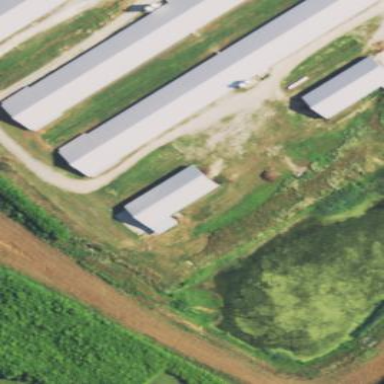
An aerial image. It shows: Farm auxiliary building.